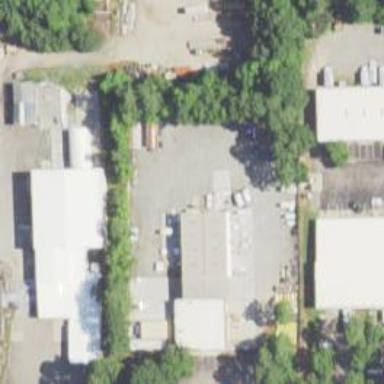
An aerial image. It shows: Hardware shop.